Question: My project is based on parsing XML data and displaying screen, In my project I need to set UIButton programaitcally inside a table view cell. I done it but when I run it the button repeats twice. Like this

I dont know to solve this Here is the code i tried
'''
- (NSInteger)numberOfSectionsInTableView:(UITableView *)tableView
{
return 2;
}
-(NSInteger)tableView:(UITableView *)tableView numberOfRowsInSection:(NSInteger)section {
if (section == 0)
return [eventarray count];
if (section == 1)
return 1;
return 0;
}
-(UITableViewCell *)tableView:(UITableView *)tableView cellForRowAtIndexPath:(NSIndexPath *)indexPath {
static NSString *CellIdentifier = @"eventCell";
UITableViewCell *cell = [tableView dequeueReusableCellWithIdentifier:CellIdentifier forIndexPath:indexPath];
if(indexPath.section == 0)
{
Eventlist *msglist = [eventarray objectAtIndex:indexPath.row];
cell.textLabel.text = msglist.invitationdet;
NSLog(@"Array %@",[SingleTonClass sinlgeTon].colorArray);
NSInteger stat=msglist.readflag;
if([[SingleTonClass sinlgeTon].colorArray containsObject:[NSString stringWithFormat:@"%d",indexPath.row]] || stat == 1 ) {
NSInteger stat1 = msglist.responseflag;
if(stat1 == 1){
cell.textLabel.textColor = [UIColor yellowColor];
}
else {
cell.textLabel.textColor = [UIColor redColor];
}
}
else{
cell.textLabel.textColor = [UIColor greenColor];
}
cell.backgroundColor = [UIColor blackColor];
cell.accessoryType = UITableViewCellAccessoryDisclosureIndicator;
}
if(indexPath.section == 1)
{
UIButton *viewmoreButton = [UIButton buttonWithType:UIButtonTypeRoundedRect];
viewmoreButton.frame = CGRectMake(200.0f, 5.0f, 80.0f, 30.0f);
[viewmoreButton setTitle:@"View More" forState:UIControlStateNormal];
[cell addSubview:viewmoreButton];
[viewmoreButton addTarget:self
action:@selector(viewMore:)
forControlEvents:UIControlEventTouchUpInside];
cell.backgroundColor = [ UIColor blackColor];
}
return cell;
}
'''
The button has to show only on second cell, Please help me how to solve this Thanks in Advance
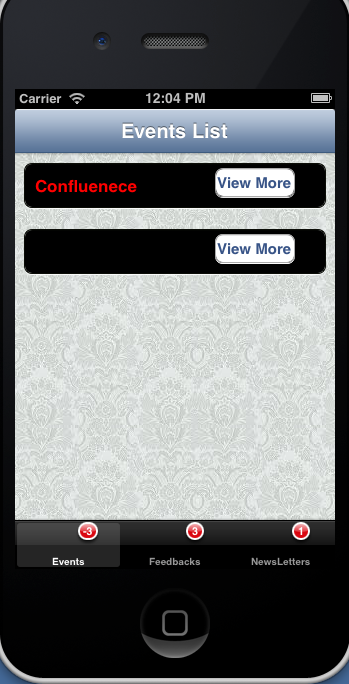
Answer: Replace [cell addSubview:viewmoreButton]; with [cell.contentView addSubview:viewmoreButton];
In Detail
'''
-(UITableViewCell *)tableView:(UITableView *)tableView cellForRowAtIndexPath:(NSIndexPath *)indexPath
{
static NSString *CellIdentifier = @"Cell";
UITableViewCell *cell = [tableView dequeueReusableCellWithIdentifier:CellIdentifier];
if (cell == nil) {
cell = [[UITableViewCell alloc] initWithStyle:UITableViewCellStyleValue1 reuseIdentifier:CellIdentifier];
}
for (UIView *view in cell.contentView.subviews) {
[view removeFromSuperview];
}
if (indexPath.section==0) {
Eventlist *msglist = [eventarray objectAtIndex:indexPath.row];
cell.textLabel.text = msglist.invitationdet;
NSLog(@"Array %@",[SingleTonClass sinlgeTon].colorArray);
NSInteger stat=msglist.readflag;
if([[SingleTonClass sinlgeTon].colorArray containsObject:[NSString stringWithFormat:@"%d",indexPath.row]] || stat == 1 ) {
NSInteger stat1 = msglist.responseflag;
if(stat1 == 1){
cell.textLabel.textColor = [UIColor yellowColor];
}
else {
cell.textLabel.textColor = [UIColor redColor];
}
}
else{
cell.textLabel.textColor = [UIColor greenColor];
}
cell.backgroundColor = [UIColor blackColor];
cell.accessoryType = UITableViewCellAccessoryDisclosureIndicator;
}
if (indexPath.section==1) {
UIButton *viewmoreButton = [UIButton buttonWithType:UIButtonTypeRoundedRect];
viewmoreButton.frame = CGRectMake(200.0f, 5.0f, 80.0f, 30.0f);
[viewmoreButton setTitle:@"View More" forState:UIControlStateNormal];
[cell.contentView addSubview:viewmoreButton];
cell.textLabel.text =alphaArray[indexPath.row];
}
return cell;
}
'''